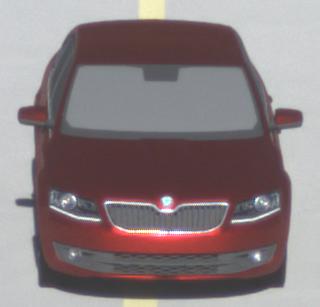
Make: Skoda
Model: Octavia 1.2 TSI
Detailed model: Octavia (III) Limousine
Model produced from: 2013/02
Model produced until: 2015/04
Doors: 5
Color: red
Road condition: dry road
Daytime: morning or afternoon
Contrast: high contrast